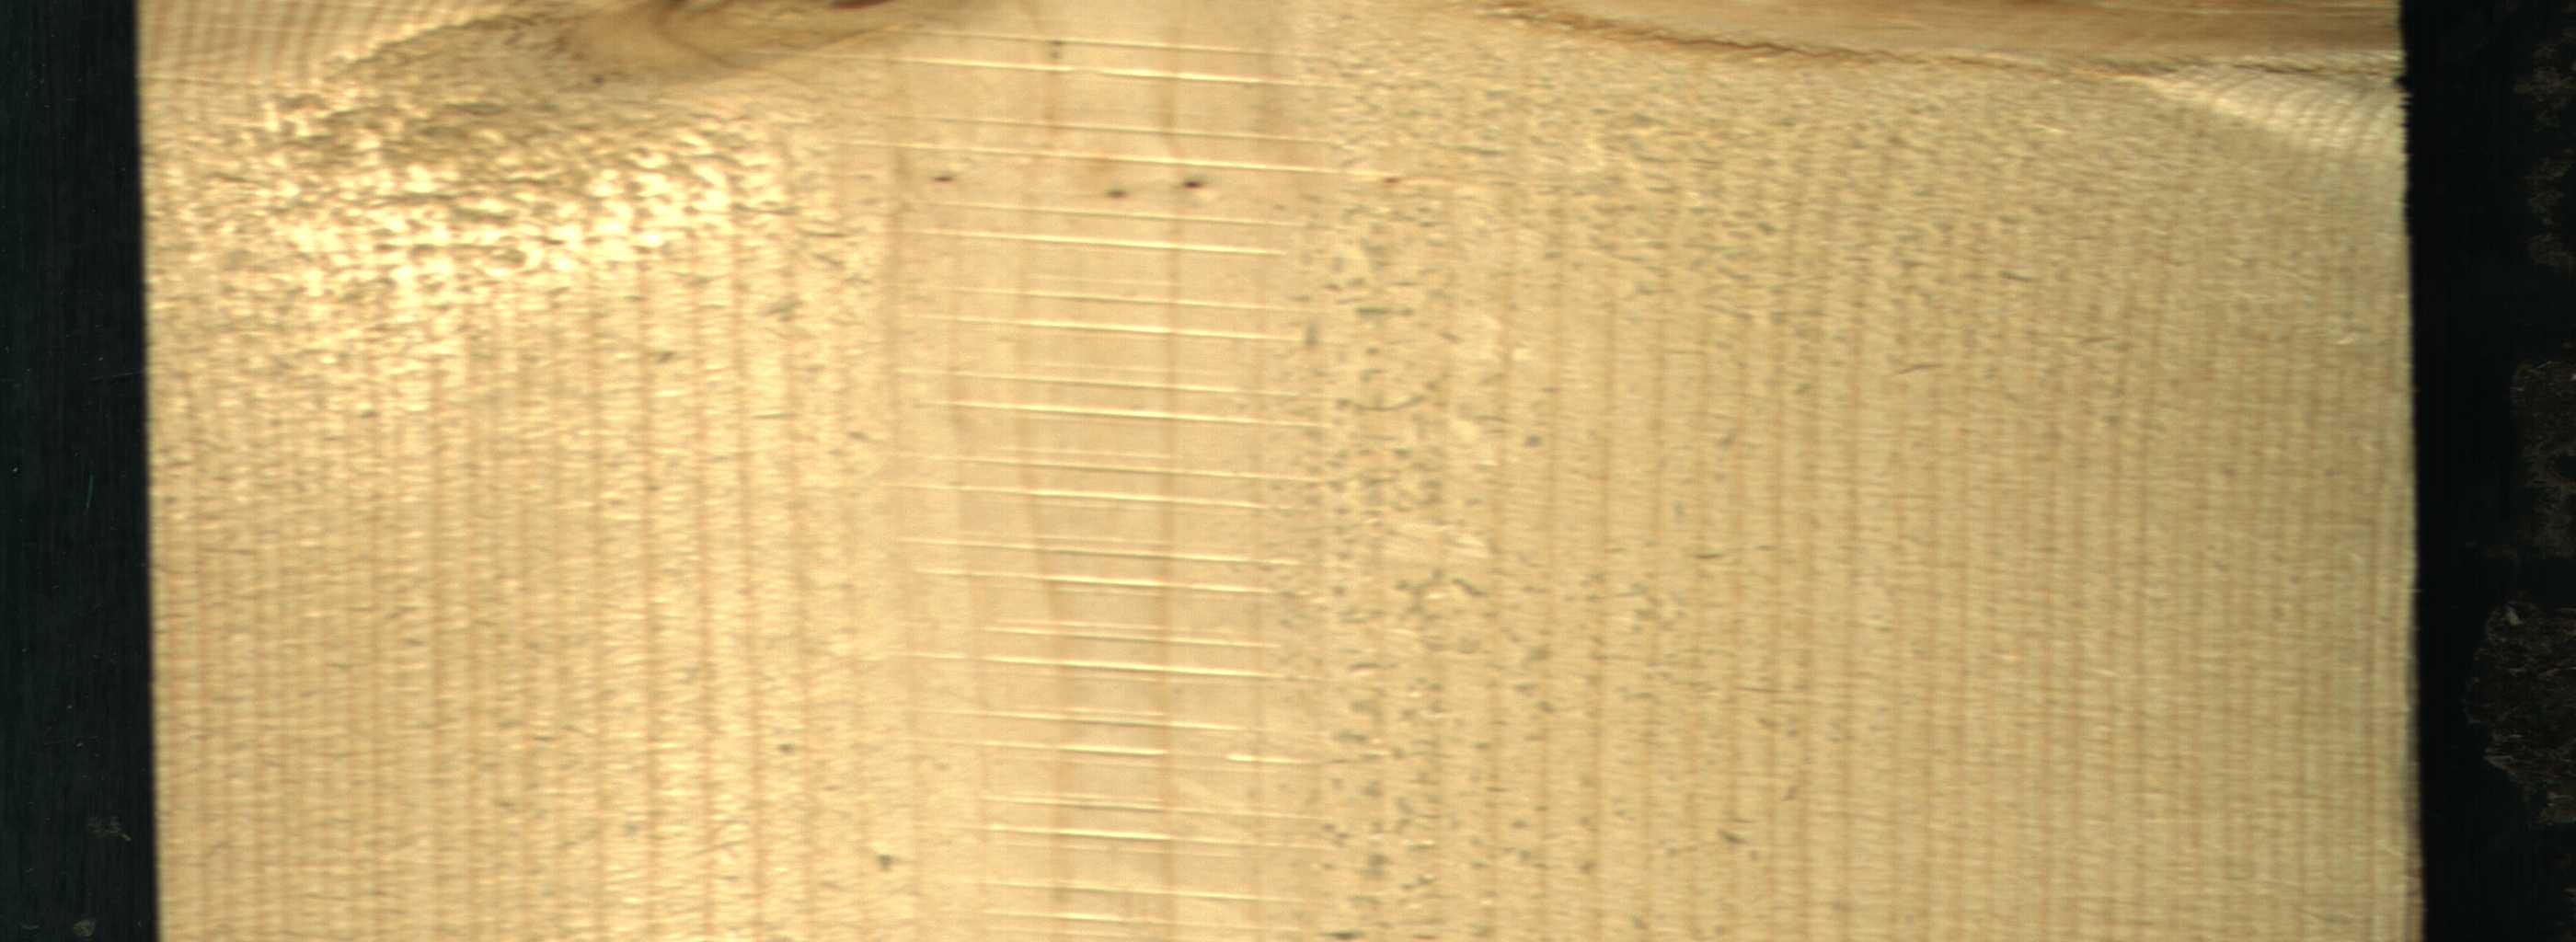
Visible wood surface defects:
Live_Knot
Live_Knot